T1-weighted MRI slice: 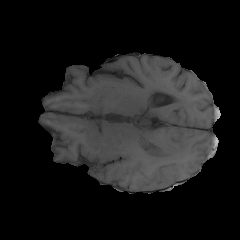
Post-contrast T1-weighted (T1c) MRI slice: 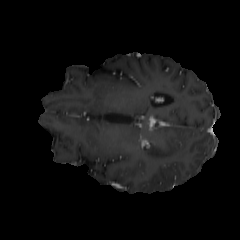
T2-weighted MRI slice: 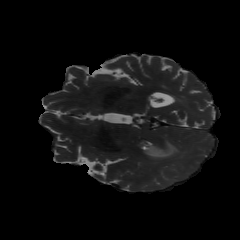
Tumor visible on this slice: yes